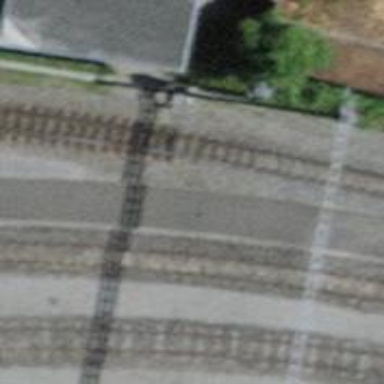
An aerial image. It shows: Railway switch.